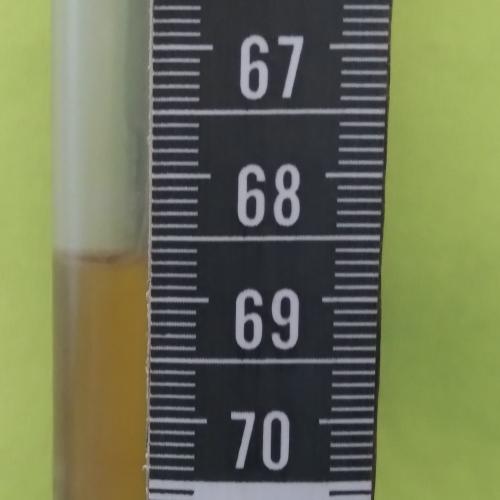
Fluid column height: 68.7 cm